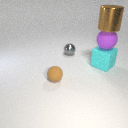
large cyan rubber cube below large brown metal cylinder